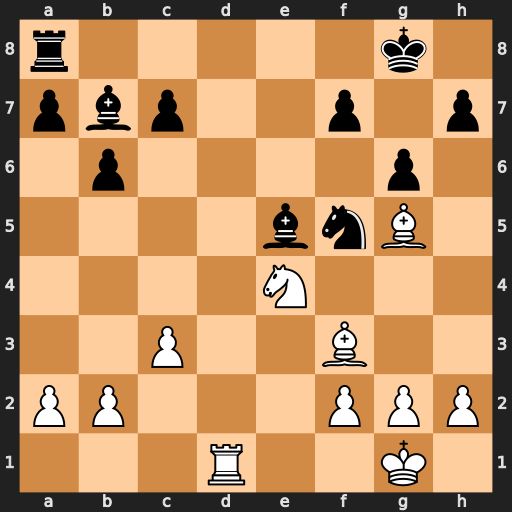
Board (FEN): r5k1/pbp2p1p/1p4p1/4bnB1/4N3/2P2B2/PP3PPP/3R2K1
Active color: w
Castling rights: -
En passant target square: -
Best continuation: Nf6+ Bxf6 Bxb7 Bxg5 Bxa8